Question: This is a personal project to learn the syntax of the 'data.table' package. I am trying to use the data values to create multiple graphs and label each based on the 'by' group value. For example, given the following data:
'''
# Generate dummy data
require(data.table)
set.seed(222)
DT = data.table(grp=rep(c("a","b","c"),each=10),
x = rnorm(30, mean=5, sd=1),
y = rnorm(30, mean=8, sd=1))
setkey(DT, grp)
'''
The data consists of random x and y values for 3 groups (a, b, and c). I can create a formatted plot of all values with the following code:
'''
# Example of plotting all groups in one plot
require(ggplot2)
p <- ggplot(data=DT, aes(x = x, y = y)) +
aes(shape = factor(grp))+
geom_point(aes(colour = factor(grp), shape = factor(grp)), size = 3) +
labs(title = "Group: ALL")
p
'''
This creates the following plot:

Instead I would like to create a separate plot for each 'by' group, and change the plot title from "Group: ALL" to "Group: a", "Group: b", "Group: c", etc. The <URL> for data.table says:
> '.BY' is a list containing a length 1 vector for each item in 'by'. This can be useful when by is not known in advance. The 'by' variables are also available to 'j' directly by name; useful for example for if 'j' is a plot command, or to branch with 'if()'
That being said, I do not understand how to use '.BY' or '.SD' to create separate plots for each group. Your help is appreciated.
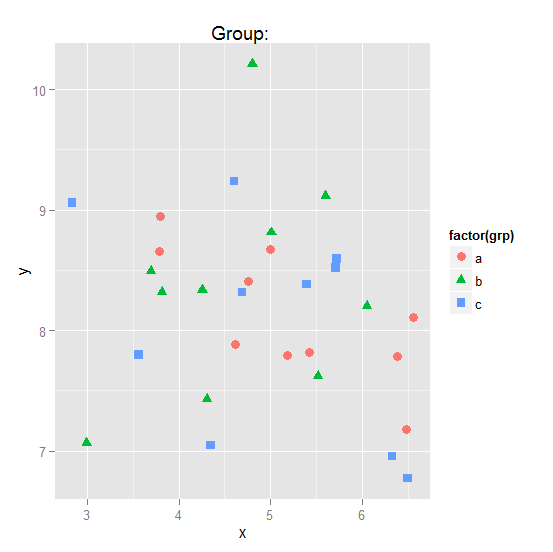
Answer: Here is the 'data.table' solution, though again, not what I would recommend:
'''
make_plot <- function(dat, grp.name) {
print(
ggplot(dat, aes(x=x, y=y)) +
geom_point() + labs(title=paste0("Group: ", grp.name$grp))
)
NULL
}
DT[, make_plot(.SD, .BY), by=grp]
'''
What you really should do for this particular application is what @dmartin recommends. At least, that's what I would do.